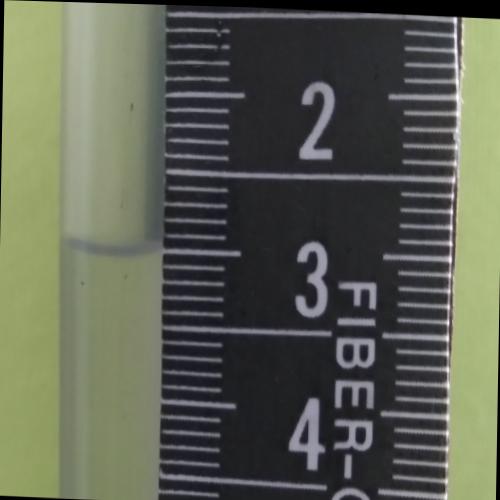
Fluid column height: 3.0 cm